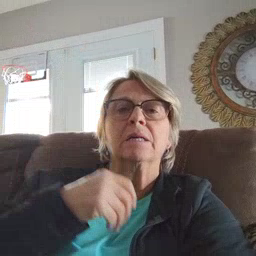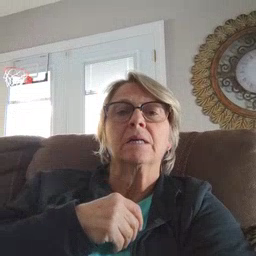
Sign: giraffe